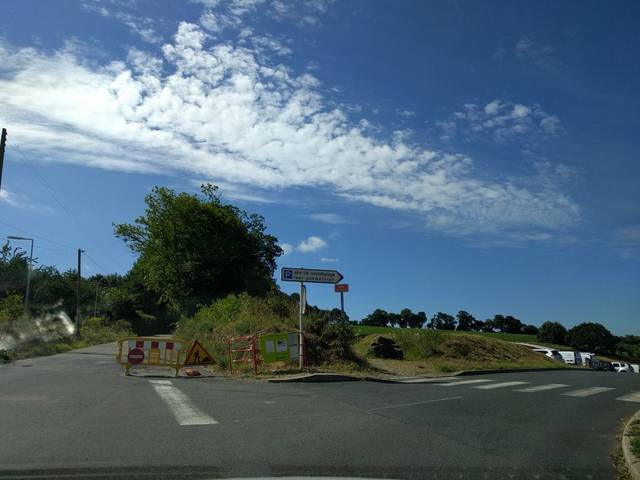
Region: France
Coordinates: 48.012, -4.076